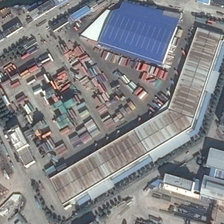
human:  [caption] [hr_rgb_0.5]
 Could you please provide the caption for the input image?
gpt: many buildings in different sizes are in an industrial area .

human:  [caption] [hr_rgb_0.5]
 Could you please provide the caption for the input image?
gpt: many buildings in different sizes are in an industrial area .

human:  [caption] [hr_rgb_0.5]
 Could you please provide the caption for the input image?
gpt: many buildings in different sizes are in an industrial area .

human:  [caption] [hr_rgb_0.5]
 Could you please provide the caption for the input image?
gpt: many buildings in different sizes are in an industrial area .

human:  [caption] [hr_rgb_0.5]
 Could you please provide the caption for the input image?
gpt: many buildings in different sizes are in an industrial area .